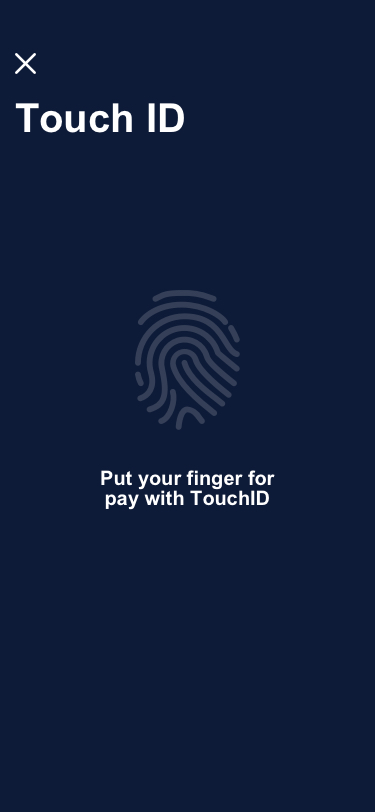
Text in this UI design:
Touch ID
Put your finger for pay with TouchID